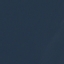
Land use / land cover: SeaLake